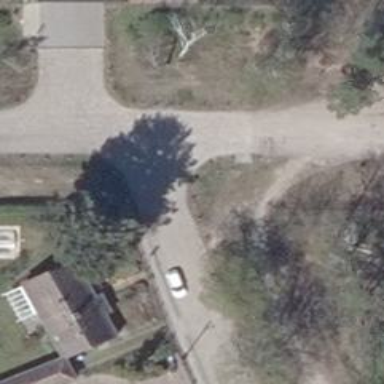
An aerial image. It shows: Residential road.